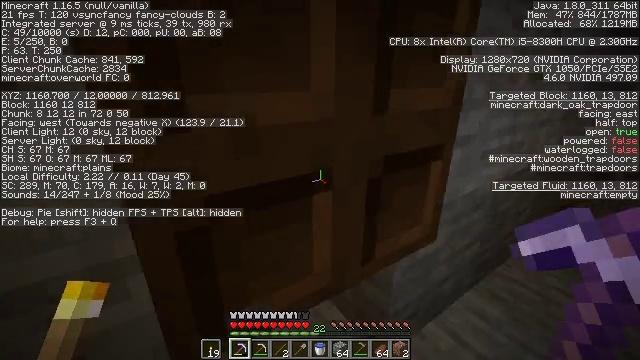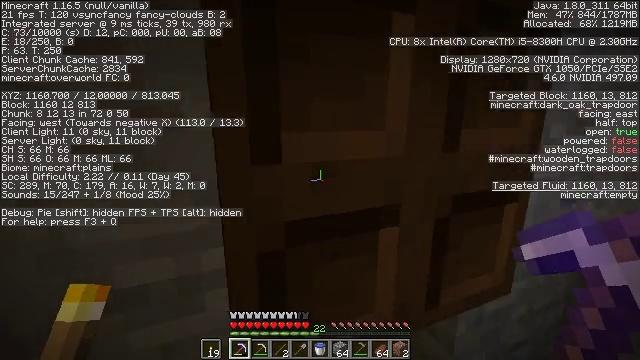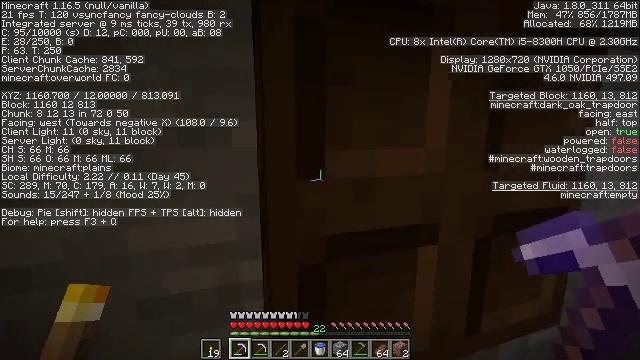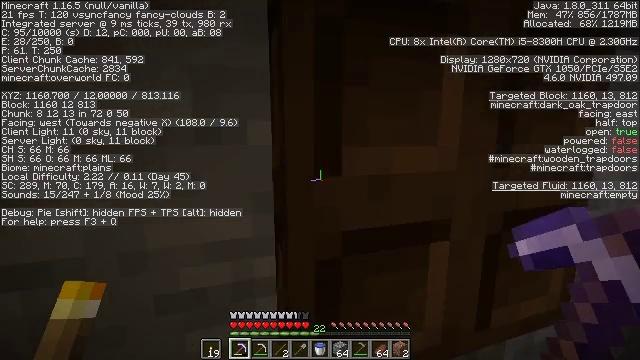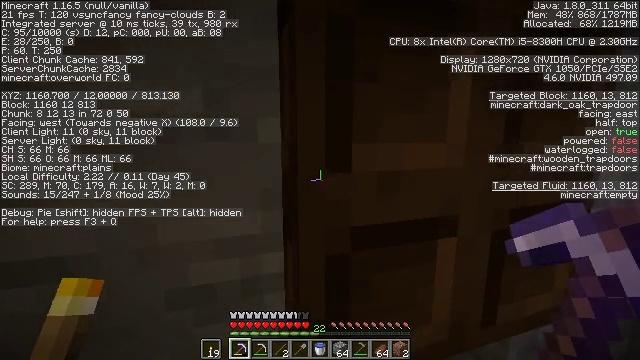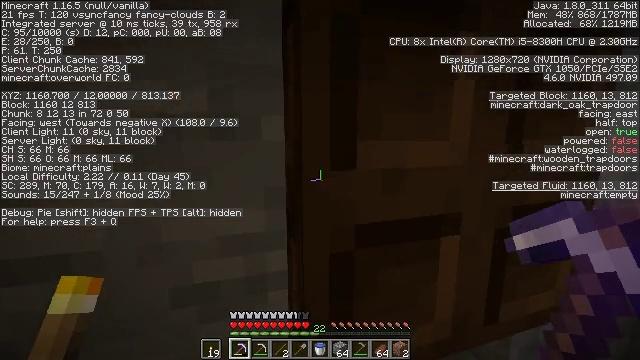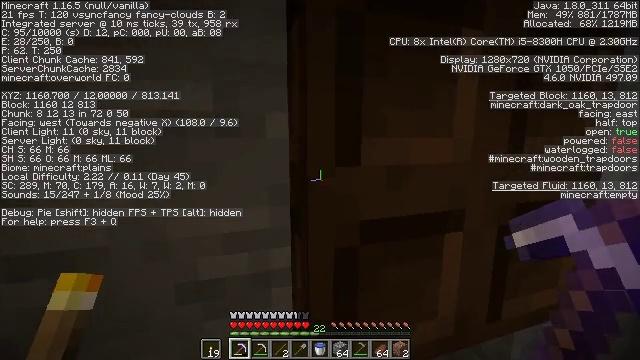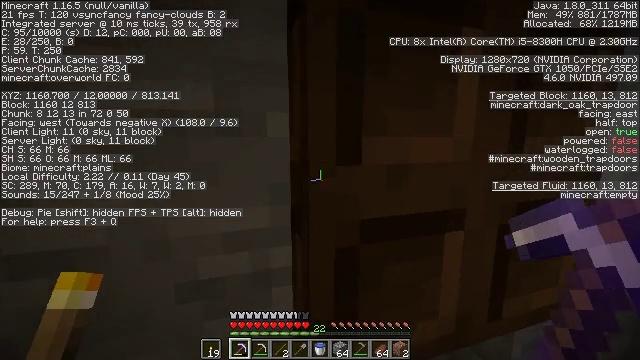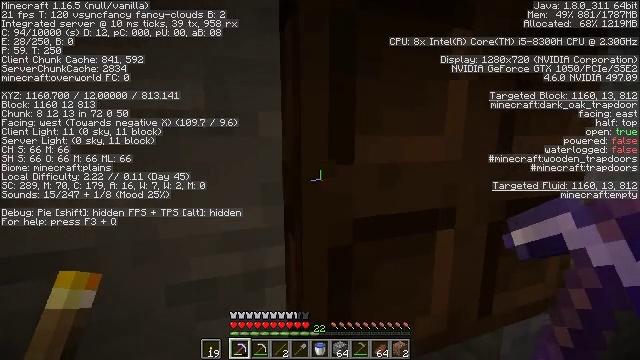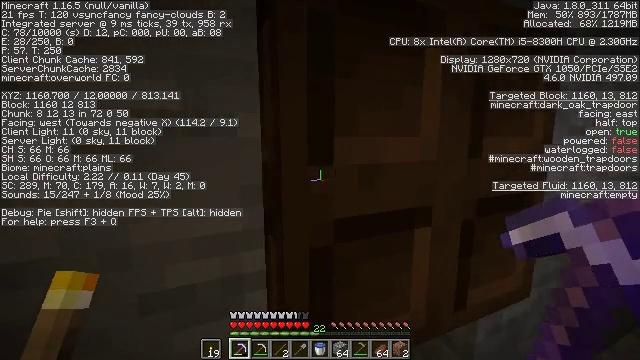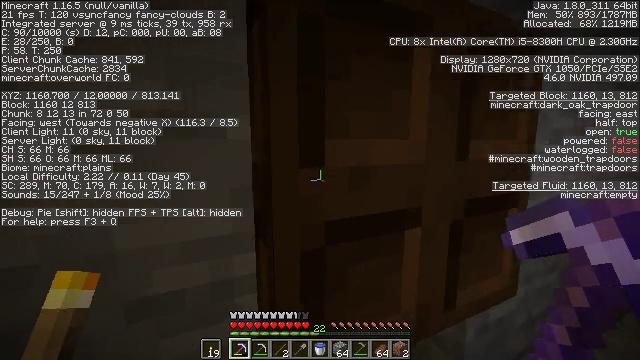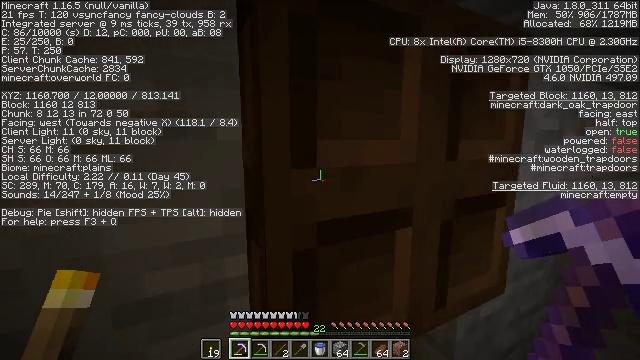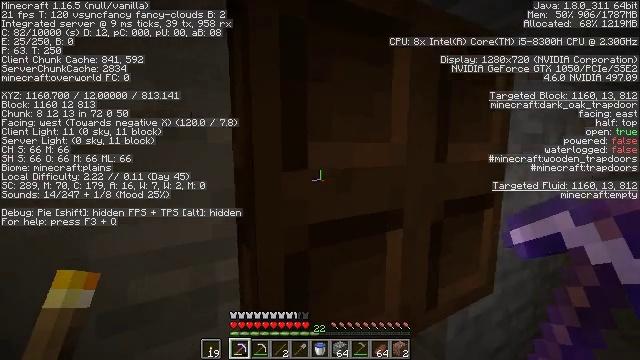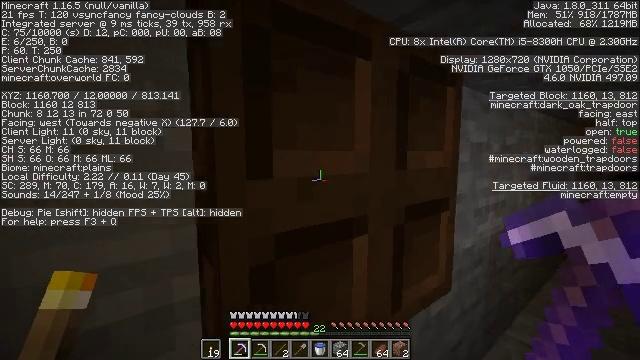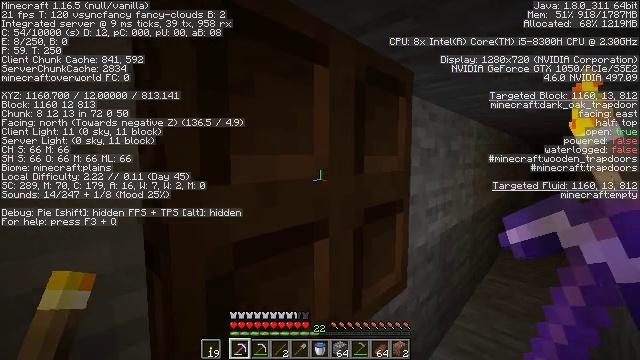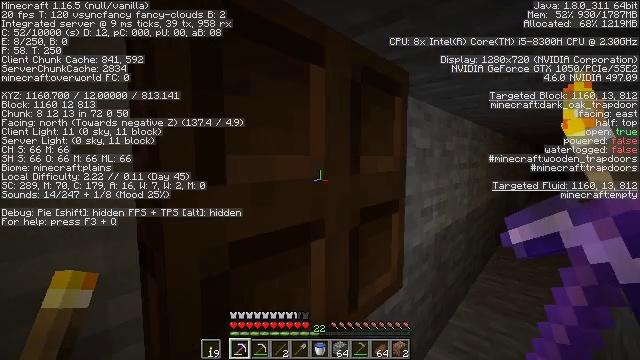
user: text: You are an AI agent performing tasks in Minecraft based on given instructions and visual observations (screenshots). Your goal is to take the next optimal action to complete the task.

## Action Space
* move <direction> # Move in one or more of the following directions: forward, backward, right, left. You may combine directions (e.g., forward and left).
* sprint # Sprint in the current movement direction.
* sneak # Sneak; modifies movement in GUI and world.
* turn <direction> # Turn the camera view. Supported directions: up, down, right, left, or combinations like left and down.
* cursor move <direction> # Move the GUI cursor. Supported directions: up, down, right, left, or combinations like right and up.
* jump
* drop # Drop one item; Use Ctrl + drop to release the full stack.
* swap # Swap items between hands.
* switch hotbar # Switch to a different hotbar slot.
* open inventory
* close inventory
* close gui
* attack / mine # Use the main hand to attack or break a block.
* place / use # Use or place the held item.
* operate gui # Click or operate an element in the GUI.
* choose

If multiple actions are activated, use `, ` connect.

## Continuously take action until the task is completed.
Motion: motion action
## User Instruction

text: Retrieve the dark oak trapdoor into your inventory.
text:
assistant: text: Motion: move back, turn left and up
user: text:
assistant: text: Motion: turn left and up
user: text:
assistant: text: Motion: no_op
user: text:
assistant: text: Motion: no_op
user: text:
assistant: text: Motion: no_op
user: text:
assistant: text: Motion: no_op
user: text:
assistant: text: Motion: no_op
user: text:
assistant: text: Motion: turn right
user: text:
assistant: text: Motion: turn right
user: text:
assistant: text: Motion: turn right
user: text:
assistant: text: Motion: turn right
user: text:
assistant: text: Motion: turn right
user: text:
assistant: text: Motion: turn right and up
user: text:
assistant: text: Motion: turn right and up
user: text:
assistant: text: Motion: no_op
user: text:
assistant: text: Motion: no_op
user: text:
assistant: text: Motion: no_op
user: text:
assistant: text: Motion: no_op
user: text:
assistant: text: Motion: no_op
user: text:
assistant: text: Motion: no_op
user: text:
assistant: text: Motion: no_op
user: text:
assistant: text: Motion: no_op
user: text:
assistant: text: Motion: no_op
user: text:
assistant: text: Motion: no_op
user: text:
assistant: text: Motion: open inventory
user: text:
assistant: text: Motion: open inventory
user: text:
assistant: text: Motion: open inventory
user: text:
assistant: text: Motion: open inventory
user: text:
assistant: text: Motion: no_op
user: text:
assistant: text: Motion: no_op